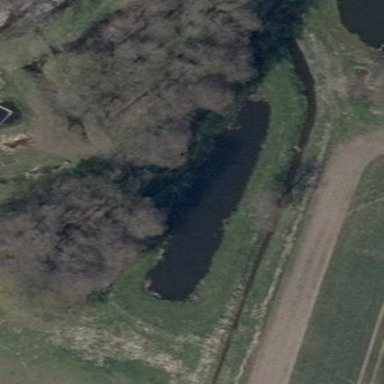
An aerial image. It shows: Peaceful pond surrounded by nature.